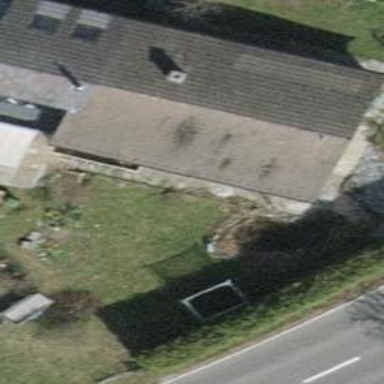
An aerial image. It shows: Detached building.